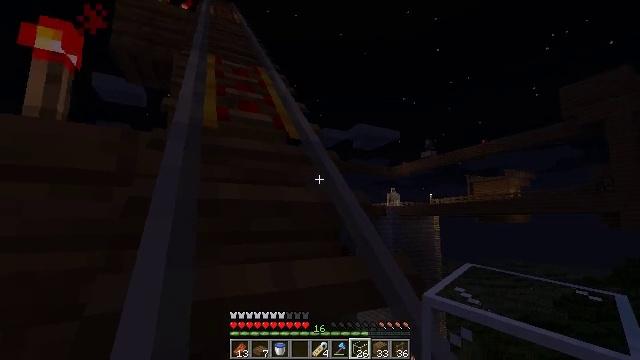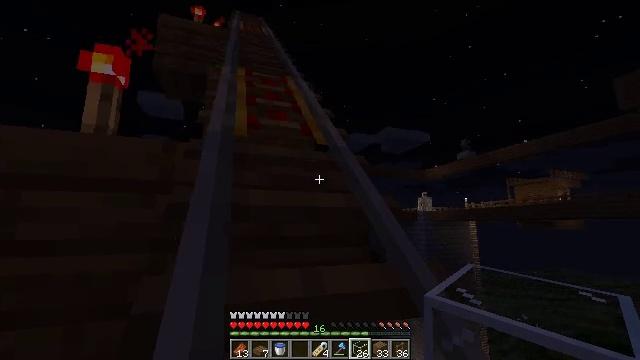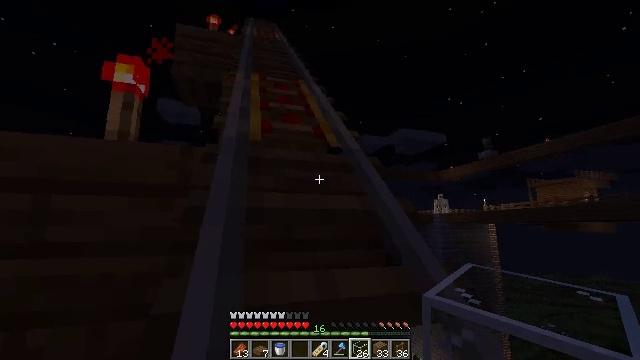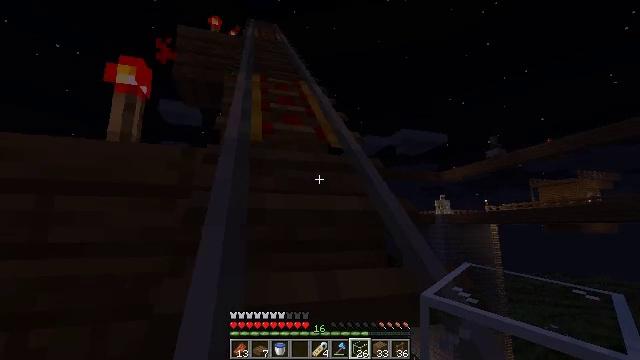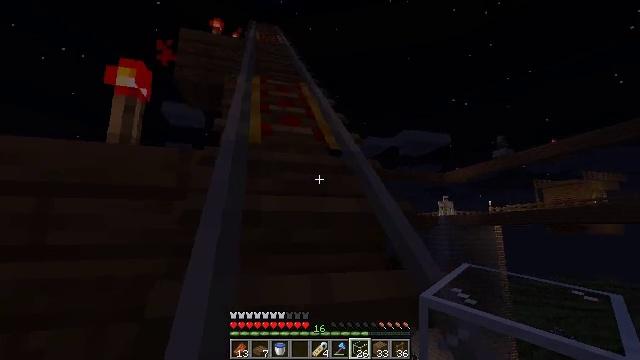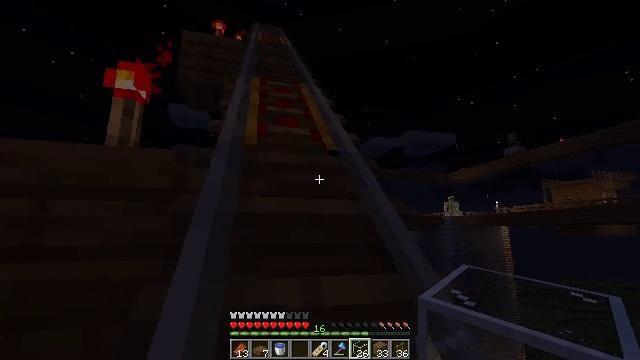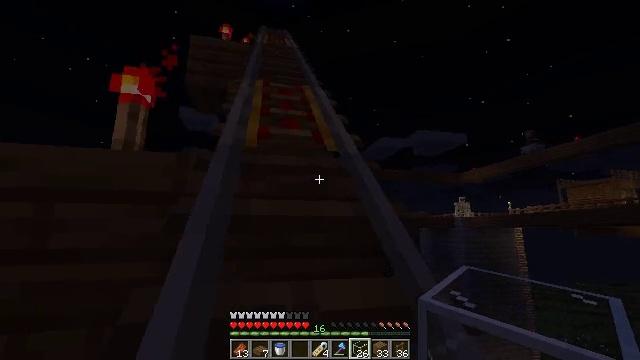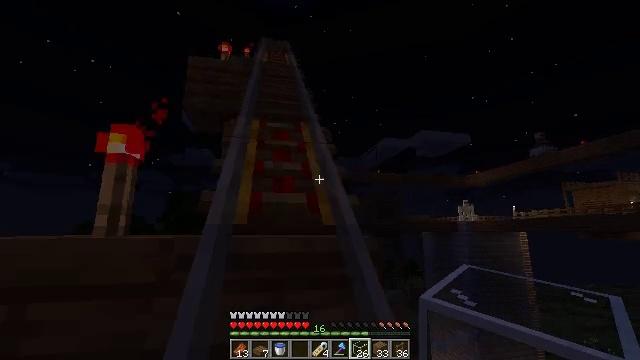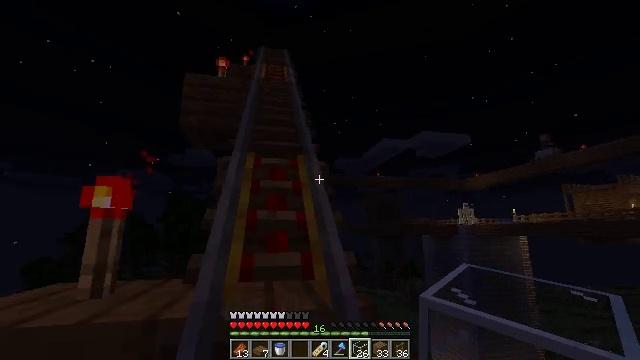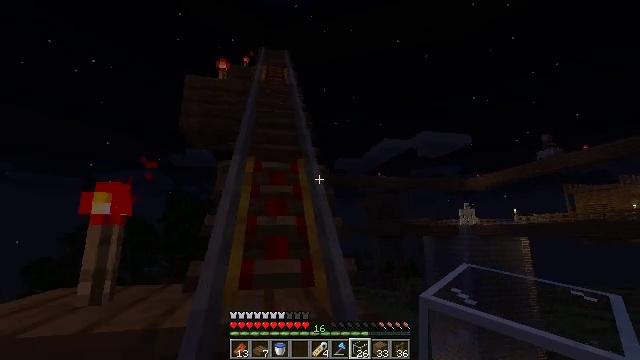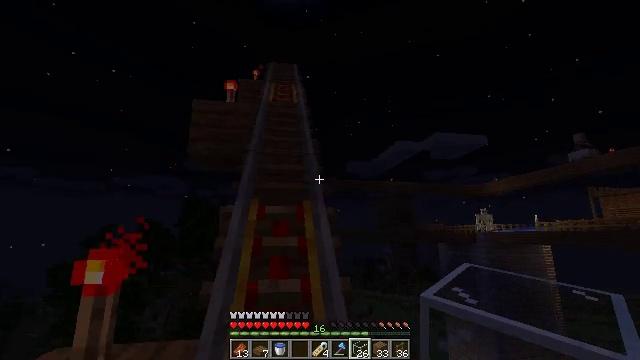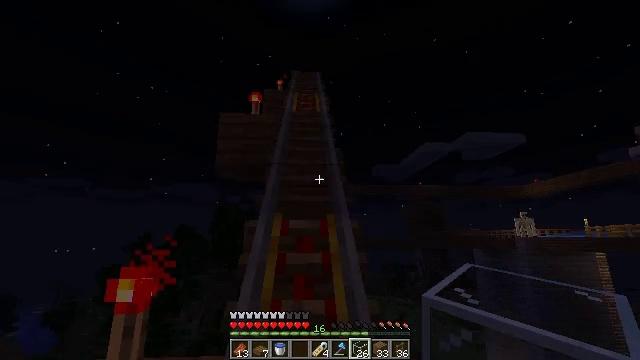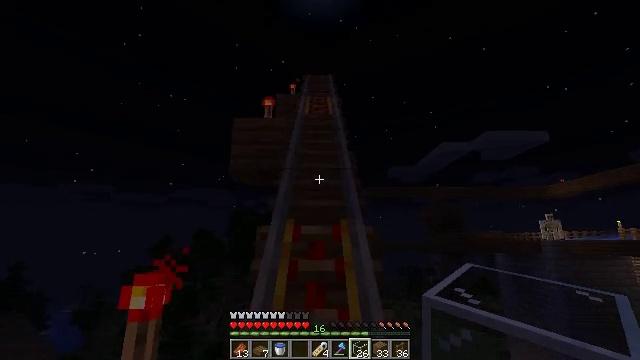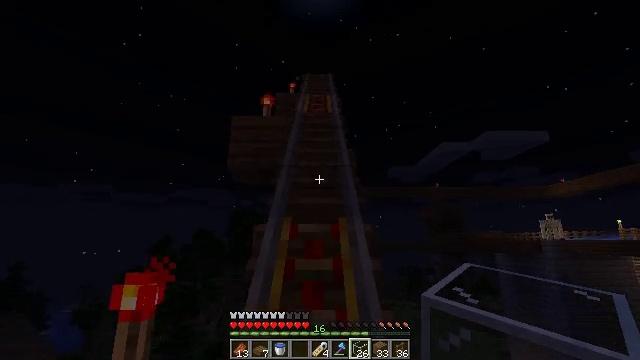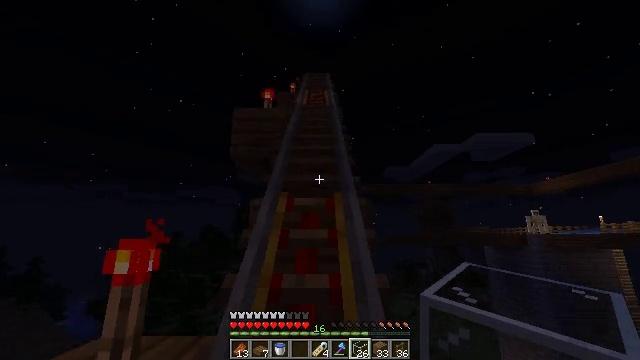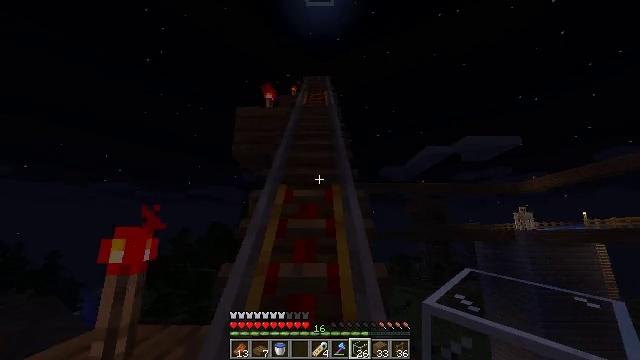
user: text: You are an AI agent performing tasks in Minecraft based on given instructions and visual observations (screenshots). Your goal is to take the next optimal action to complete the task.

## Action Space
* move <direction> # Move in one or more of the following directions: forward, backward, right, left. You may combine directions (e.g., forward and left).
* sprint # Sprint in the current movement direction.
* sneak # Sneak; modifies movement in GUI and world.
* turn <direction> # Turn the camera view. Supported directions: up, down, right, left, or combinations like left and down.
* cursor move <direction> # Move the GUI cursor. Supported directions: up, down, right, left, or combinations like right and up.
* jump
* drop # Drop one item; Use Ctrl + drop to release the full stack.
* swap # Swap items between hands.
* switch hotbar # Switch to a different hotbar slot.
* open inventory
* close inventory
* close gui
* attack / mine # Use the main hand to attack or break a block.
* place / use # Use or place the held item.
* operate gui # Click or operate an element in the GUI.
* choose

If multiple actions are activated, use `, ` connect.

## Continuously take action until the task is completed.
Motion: motion action
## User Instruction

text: Shatter the glass to collect it.
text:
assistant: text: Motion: turn left and up
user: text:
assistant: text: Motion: turn left
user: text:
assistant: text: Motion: no_op
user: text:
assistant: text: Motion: move forward
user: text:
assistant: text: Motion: move forward, turn left
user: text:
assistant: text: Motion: move forward, turn left
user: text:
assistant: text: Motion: move forward, jump
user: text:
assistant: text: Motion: move forward, jump
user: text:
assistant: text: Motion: move forward, jump
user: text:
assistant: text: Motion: move forward, turn left, jump
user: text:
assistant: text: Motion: move forward, turn left and up, jump
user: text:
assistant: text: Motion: move forward, turn left, jump
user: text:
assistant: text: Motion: move forward, sprint, jump
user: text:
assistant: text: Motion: move forward, sprint, jump
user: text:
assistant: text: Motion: move forward, sprint, jump
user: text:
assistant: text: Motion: move forward, sprint, jump
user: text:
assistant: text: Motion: move forward, jump
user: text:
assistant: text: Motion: move forward, jump
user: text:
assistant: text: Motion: move forward, jump
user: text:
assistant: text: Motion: move forward, jump
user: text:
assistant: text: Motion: move forward, sprint, jump
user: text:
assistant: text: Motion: move forward, sprint, jump
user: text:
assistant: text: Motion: move forward, sprint, jump
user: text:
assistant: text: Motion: move forward, sprint, jump
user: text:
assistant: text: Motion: move forward, jump
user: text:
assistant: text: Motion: move forward, jump
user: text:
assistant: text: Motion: move forward, jump
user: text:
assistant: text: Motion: move forward, jump
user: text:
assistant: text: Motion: move forward, sprint, jump
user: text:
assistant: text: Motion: move forward, sprint, jump